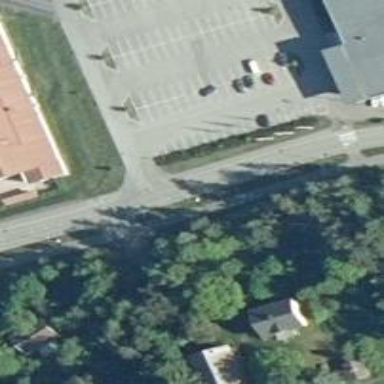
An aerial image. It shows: Unmarked road crossing.